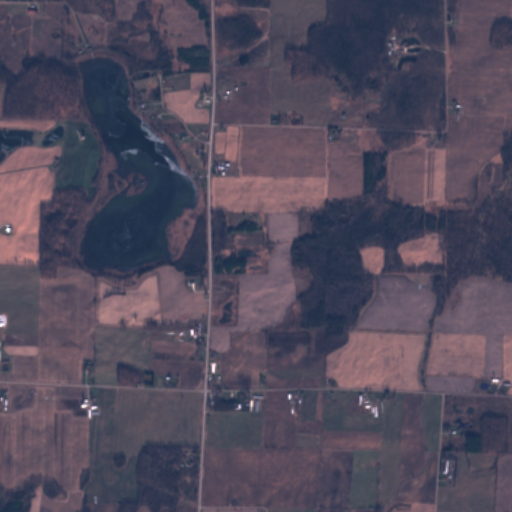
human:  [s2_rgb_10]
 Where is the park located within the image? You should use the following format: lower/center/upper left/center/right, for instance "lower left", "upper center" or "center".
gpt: The park is located in the lower center of the image.
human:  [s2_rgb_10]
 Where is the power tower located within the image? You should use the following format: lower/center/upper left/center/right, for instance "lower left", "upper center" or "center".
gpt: The power tower is located in the lower left of the image.
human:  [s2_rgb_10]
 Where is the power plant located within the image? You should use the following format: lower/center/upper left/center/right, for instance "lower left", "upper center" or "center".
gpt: There is no power plant in the image.